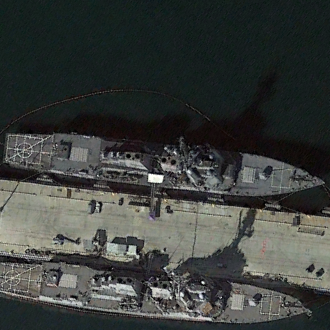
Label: destroyer